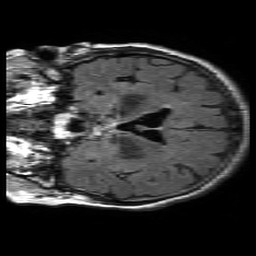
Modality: FLAIR
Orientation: coronal
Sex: female
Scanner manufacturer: philips
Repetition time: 11 s
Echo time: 0.125 s